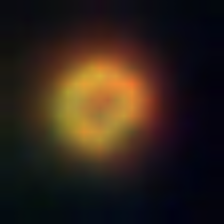
Taxon: NanoPlankton
Group: Other